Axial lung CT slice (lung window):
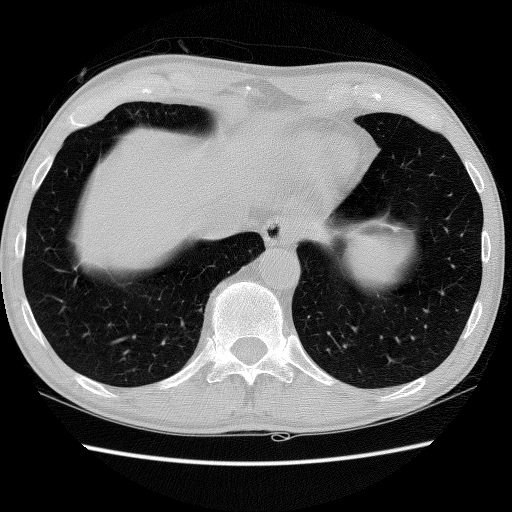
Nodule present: no